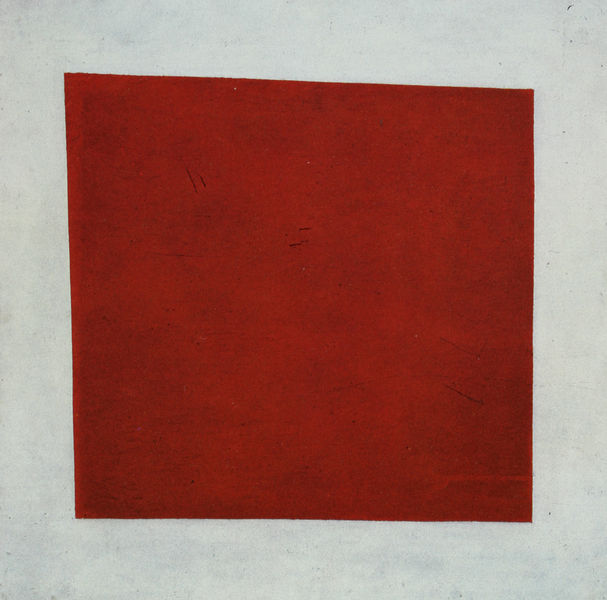
Titel: Rotes Quadrat
Künstler: Kasimir Malewitsch
Standort: St. Petersburg
Institution: Russisches Museum
Schlagwörter: gemälde, weiß, braun, grau, hell, hintergrund, orange, schwarz, rot, malerei, rahmen, bild, vögel, kontrast, papier, ecke, zwei, bäuerin, russland, abstrakt, fläche, farbe, monochrom, rand, symmetrie, abstraktion, rechtecke, rechteck, linie, farbfläche, form, fleck, kasten, ecken, quadrate, geometrisch, zentrum, weinrot, schief, geometrie, quadrat, viereck, konstruktivismus, russisch, kratzer, um 1910, vereinfachung, rothko, versetzt, malewitsch, suprematismus, farbfeldmalerei, cubus, avantgart, monochrome, rotes quadrat, malevich, we